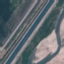
Land use / land cover: River